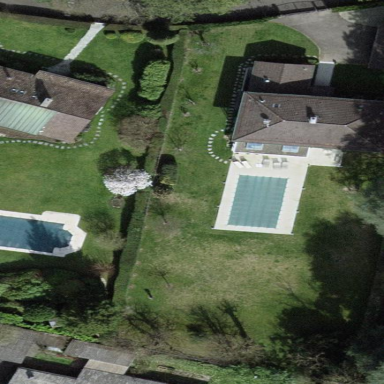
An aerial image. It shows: Garden enclosed by fence.